Question: I want to create a 'UILabel' in which the text is like this

How can I do this? When the text is small, the line should also be small.
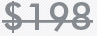
Answer: '''
let attributeString: NSMutableAttributedString = NSMutableAttributedString(string: "Your Text")
attributeString.addAttribute(NSAttributedString.Key.strikethroughStyle, value: 2, range: NSRange(location: 0, length: attributeString.length))
'''
then:
'''
yourLabel.attributedText = attributeString
'''
'''
let somePartStringRange = (yourStringHere as NSString).range(of: "Text")
attributeString.addAttribute(NSStrikethroughStyleAttributeName, value: 2, range: somePartStringRange)
'''
---
In 'UILabel' supports 'NSAttributedString'
'''
NSMutableAttributedString *attributeString = [[NSMutableAttributedString alloc] initWithString:@"Your String here"];
[attributeString addAttribute:NSStrikethroughStyleAttributeName
value:@2
range:NSMakeRange(0, [attributeString length])];
'''
'''
let attributeString: NSMutableAttributedString = NSMutableAttributedString(string: "Your String here")
attributeString.addAttribute(NSStrikethroughStyleAttributeName, value: 2, range: NSMakeRange(0, attributeString.length))
'''
:
'''
- (void)addAttribute:(NSString *)name value:(id)value range:(NSRange)aRange
'''
'Parameters List:'
: A string specifying the attribute name. Attribute keys can be supplied by another framework or can be custom ones you define. For information about where to find the system-supplied attribute keys, see the overview section in NSAttributedString Class Reference.
: The attribute value associated with name.
: The range of characters to which the specified attribute/value pair applies.
Then
'''
yourLabel.attributedText = attributeString;
'''
---
For 'lesser than iOS 6.0 versions' you need '3-rd party component' to do this.
One of them is <URL>.